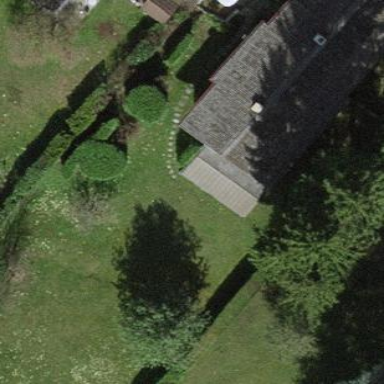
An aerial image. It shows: Garden enclosed by fence.